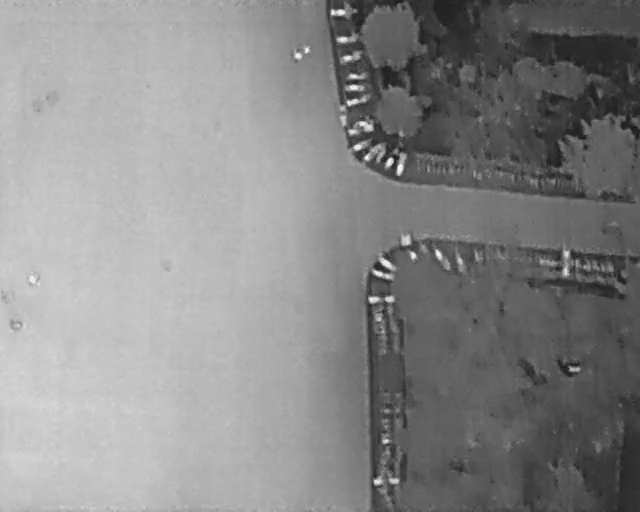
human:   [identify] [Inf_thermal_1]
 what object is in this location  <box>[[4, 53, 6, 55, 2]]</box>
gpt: <ref>1 medium person at the left</ref>

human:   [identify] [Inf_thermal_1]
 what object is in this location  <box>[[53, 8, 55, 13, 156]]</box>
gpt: <ref>1 medium bicycle at the top</ref>